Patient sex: M
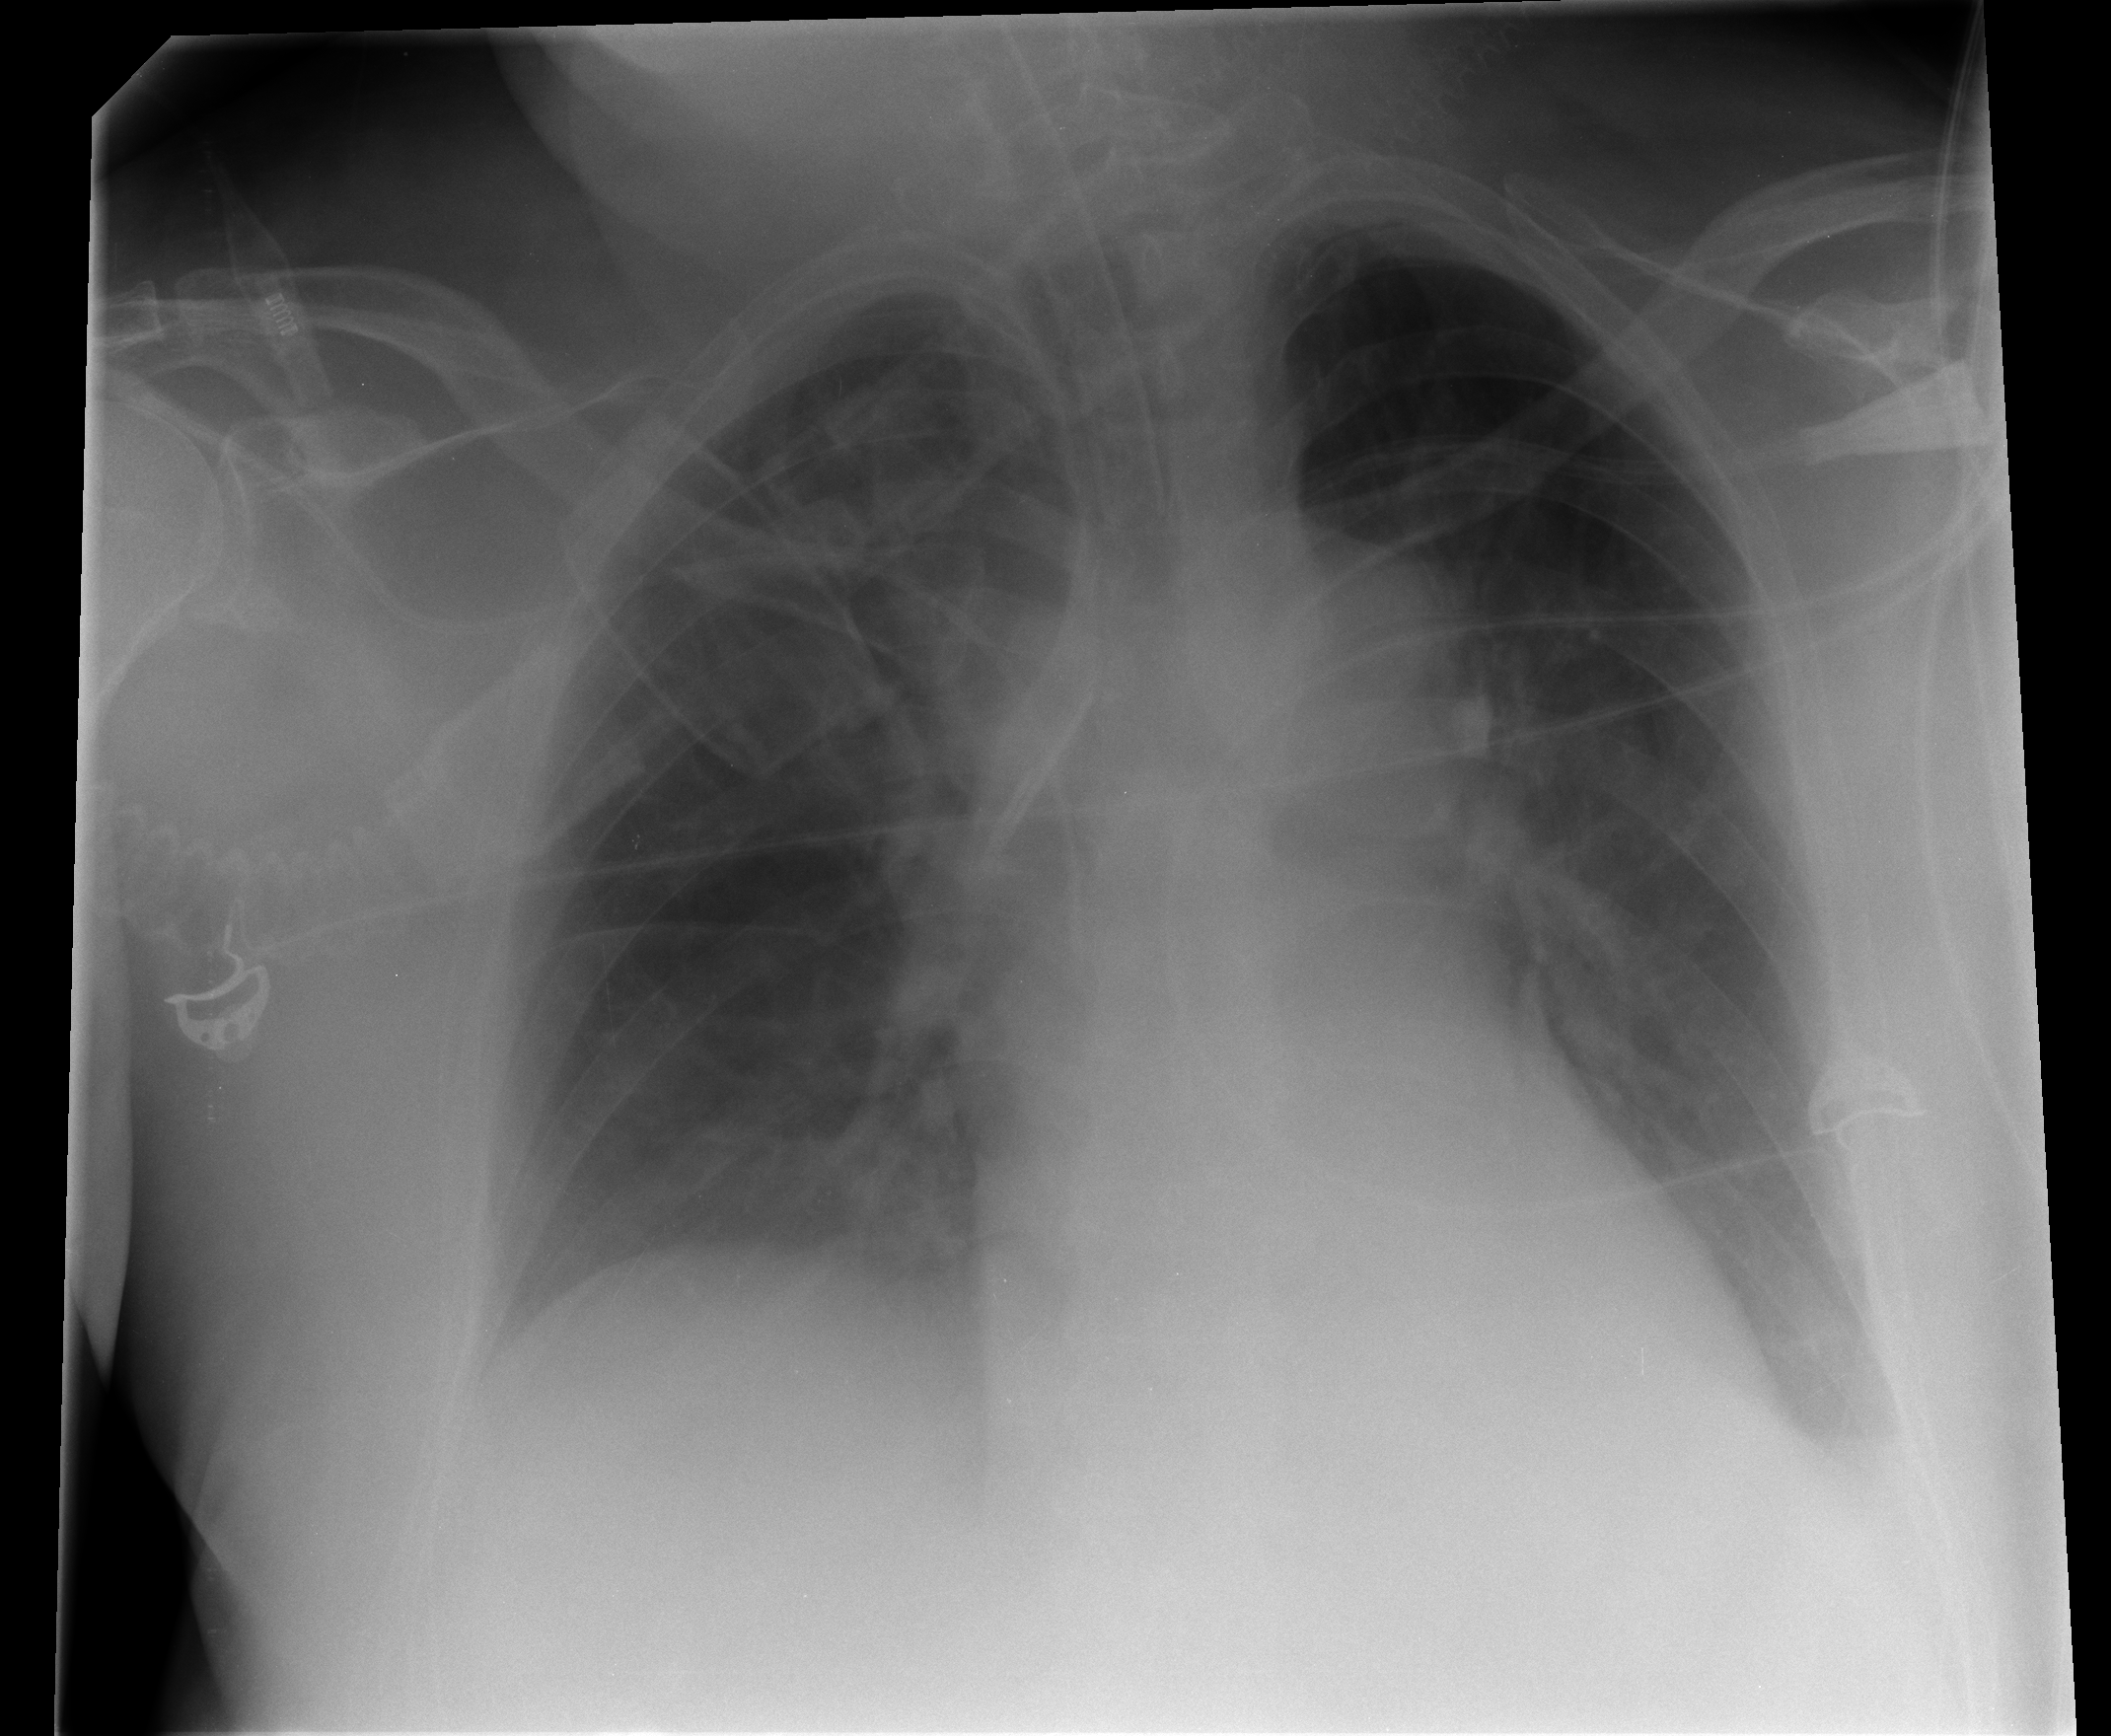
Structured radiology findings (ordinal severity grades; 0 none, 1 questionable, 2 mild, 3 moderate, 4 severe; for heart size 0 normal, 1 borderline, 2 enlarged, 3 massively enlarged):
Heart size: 0
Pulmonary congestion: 2
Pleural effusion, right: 0
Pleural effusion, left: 0
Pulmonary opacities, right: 3
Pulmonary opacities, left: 1
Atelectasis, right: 0
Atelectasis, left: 0